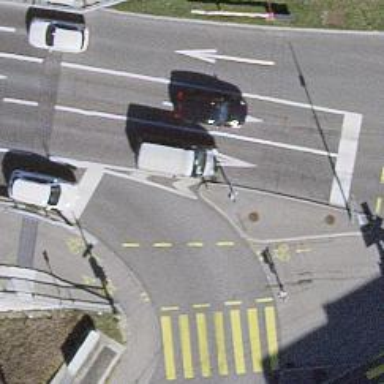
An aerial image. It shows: Primary link road with separate asphalt sidewalks and separate cycleway.